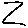
Label: zigzag